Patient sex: F
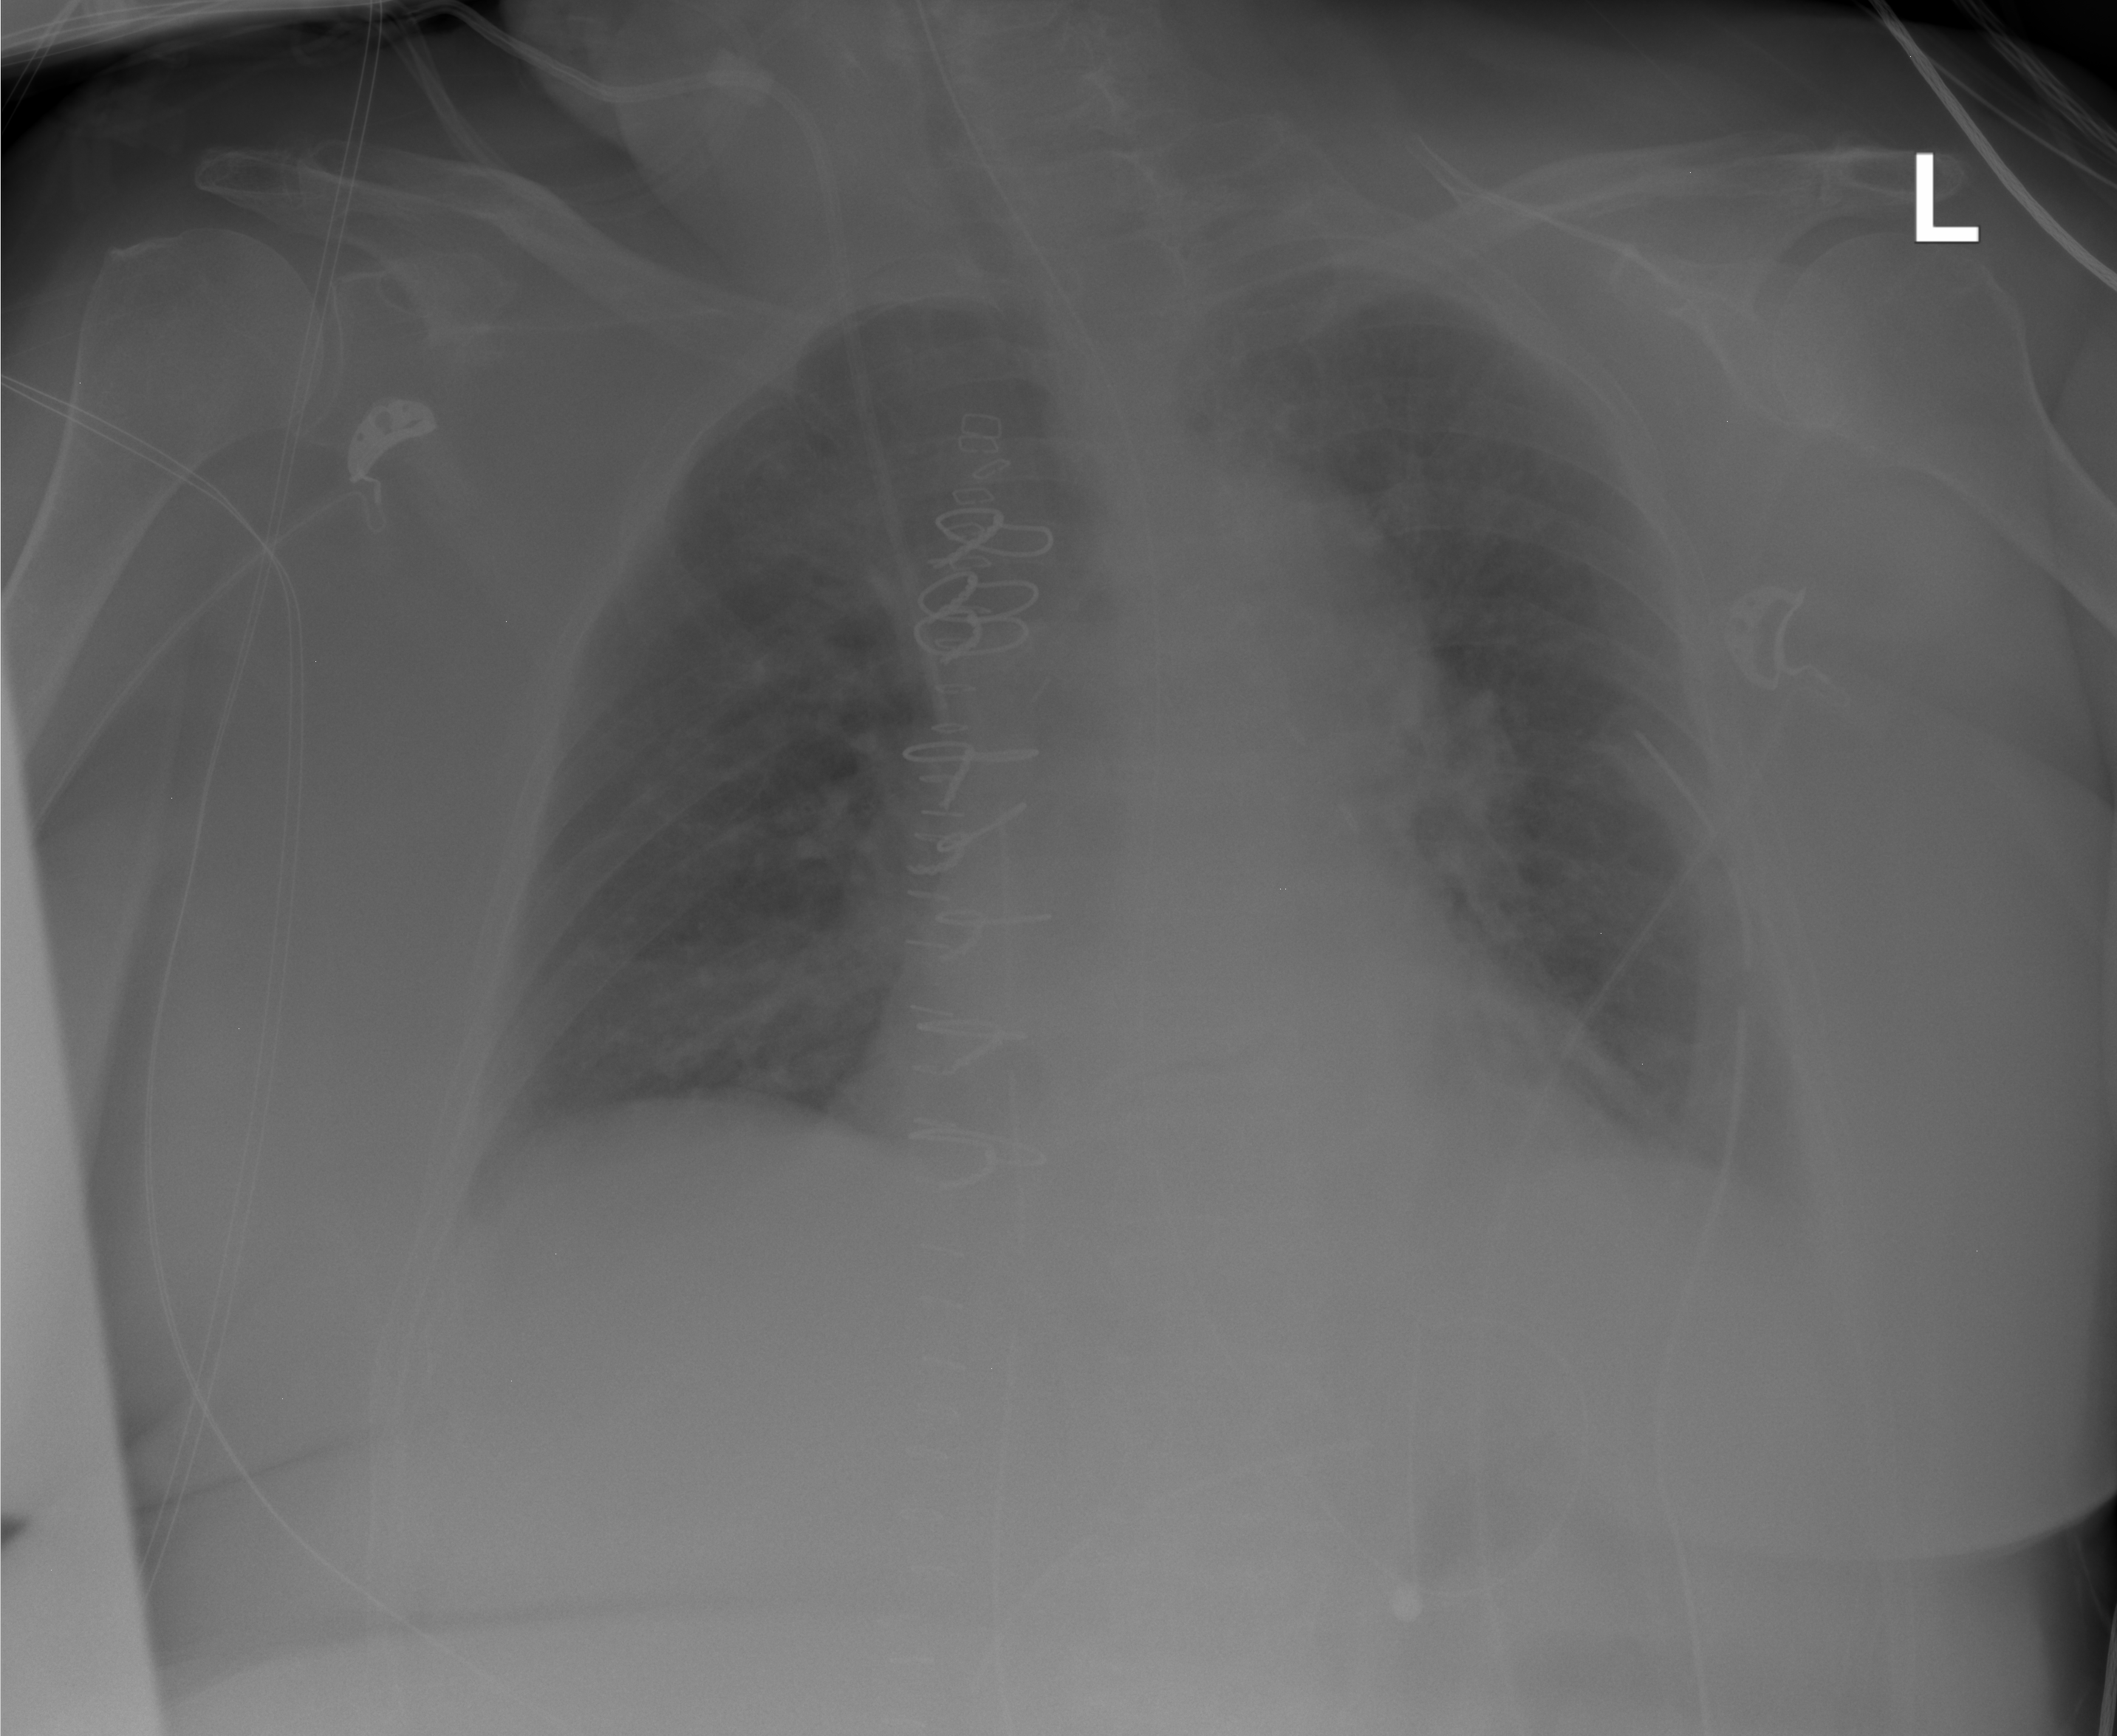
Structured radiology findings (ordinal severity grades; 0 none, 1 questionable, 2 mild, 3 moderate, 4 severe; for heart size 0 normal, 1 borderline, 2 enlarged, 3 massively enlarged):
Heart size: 0
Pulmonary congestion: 2
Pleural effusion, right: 1
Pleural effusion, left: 1
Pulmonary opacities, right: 1
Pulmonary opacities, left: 1
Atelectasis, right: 0
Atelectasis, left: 0